Interaction volume radius: 5 \u00c5
Interaction volume height: 25 \u00c5
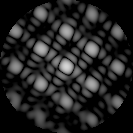
Disorder parameter: 0.09929